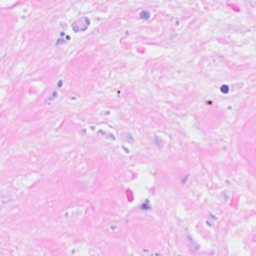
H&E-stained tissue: Breast